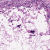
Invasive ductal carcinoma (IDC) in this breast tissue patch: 0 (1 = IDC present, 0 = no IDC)